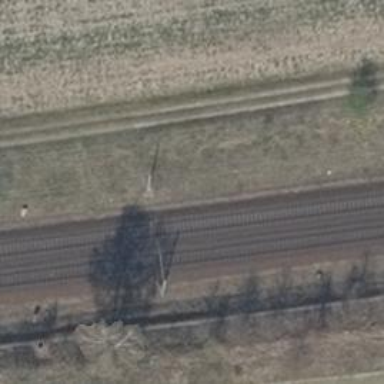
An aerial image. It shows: Railway milestone with catenary mast.